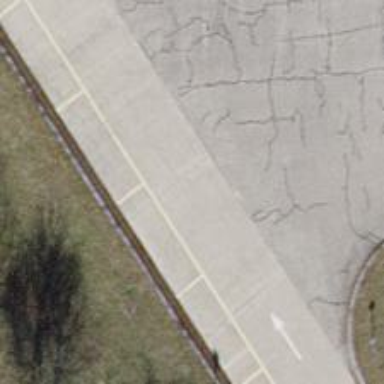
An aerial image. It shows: Concrete driveway serving as service road.